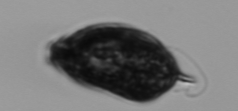
Label: Prorocentrum_micans